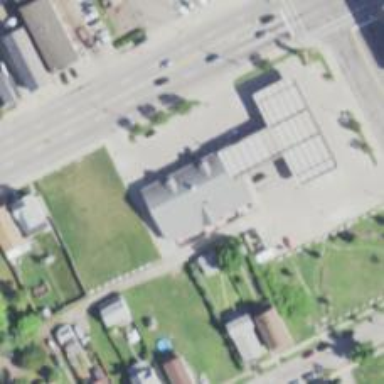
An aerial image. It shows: Convenience shop.